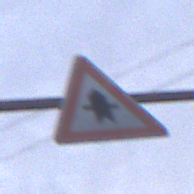
Verkehrszeichen: Vorfahrt
Umgebung: Outdoor, Urban
Tageszeit: SunriseSunset
Wetter: PartlyCloudy
Licht: Natural
Jahreszeit: NotSpecified
Kontrast: LowContrast